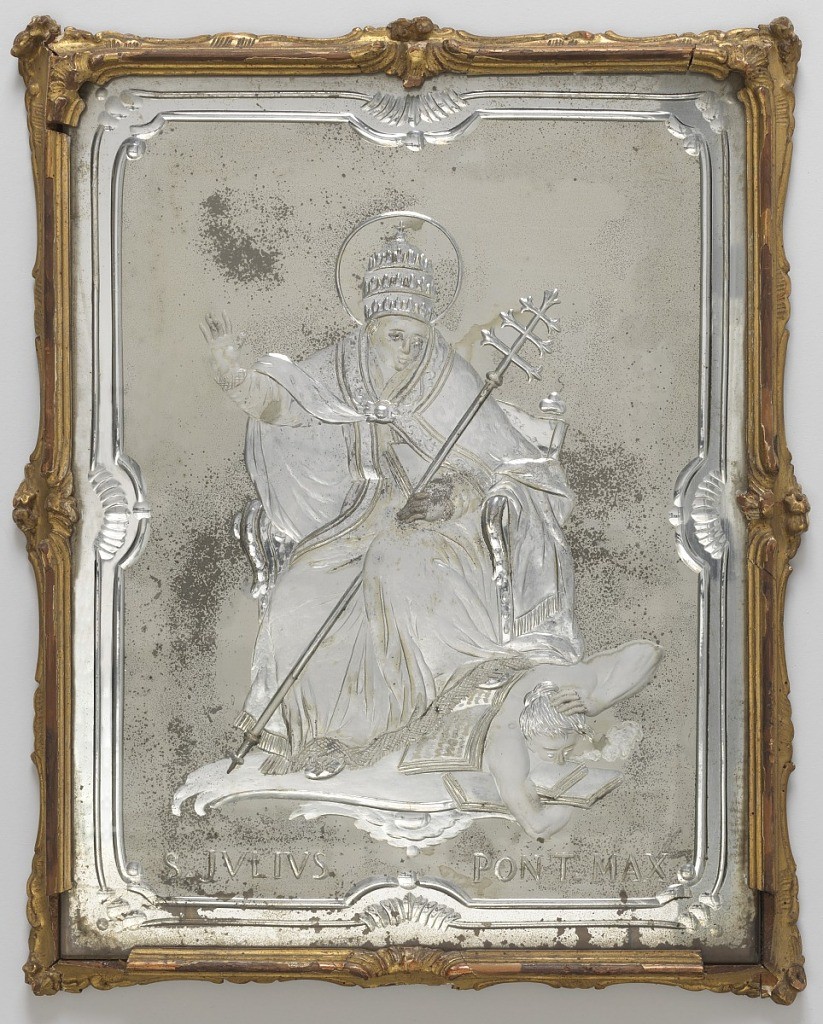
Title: Mirror
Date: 1730–1760
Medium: Engraved and silvered glass, carved, gessoed, and gilt wood
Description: Rectangular glass panel with shaped engraved borders on matt ground surrounding engraved subjects of Pope Julius II seated above a figure probably representing the evils overcome by his reforms; over the legend: "S. JULIUS PONT. MAX."; within narrow scrolled frame of gilded wood.